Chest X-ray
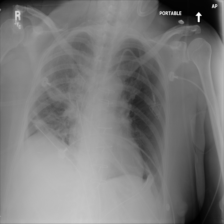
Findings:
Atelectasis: negative
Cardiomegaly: negative
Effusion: negative
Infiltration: positive
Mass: negative
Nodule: negative
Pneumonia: negative
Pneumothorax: negative
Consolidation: negative
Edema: negative
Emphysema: negative
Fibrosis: negative
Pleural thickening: negative
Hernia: negative